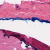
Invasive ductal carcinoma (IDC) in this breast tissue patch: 0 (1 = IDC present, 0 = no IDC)